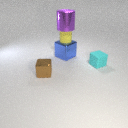
small brown metal cube to the left of small cyan rubber cube